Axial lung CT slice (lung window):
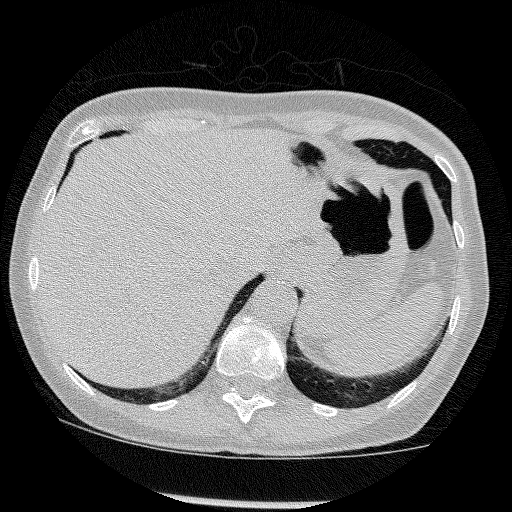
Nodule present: no